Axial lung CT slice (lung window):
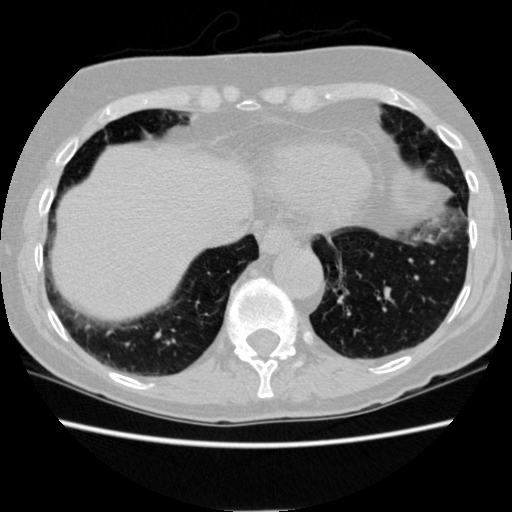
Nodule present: no